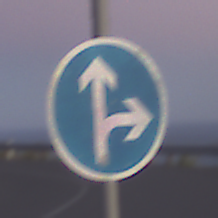
Verkehrszeichen: VorgeschriebeneFahrtrichtungGeradeausOderRechts
Umgebung: Outdoor, RoadRail
Tageszeit: Dawn
Wetter: Clear
Licht: Natural
Jahreszeit: NotSpecified
Kontrast: LowContrast